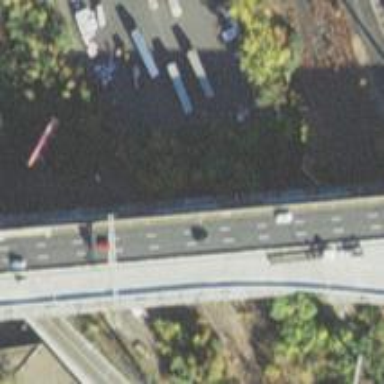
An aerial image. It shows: Motorway junction.